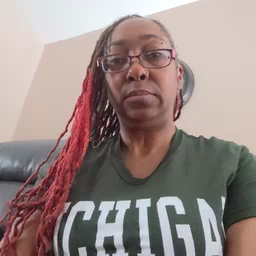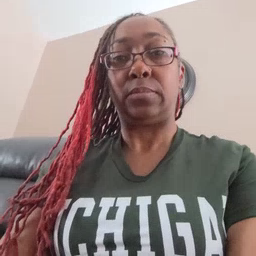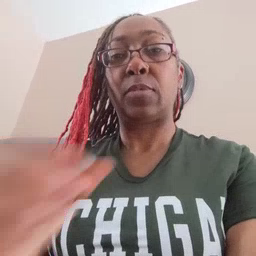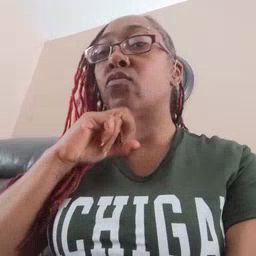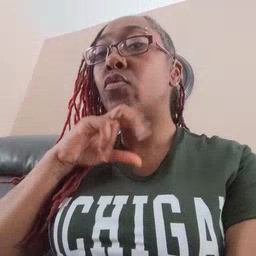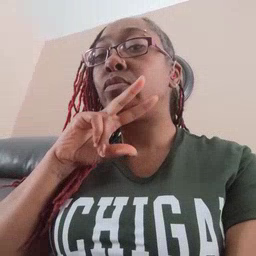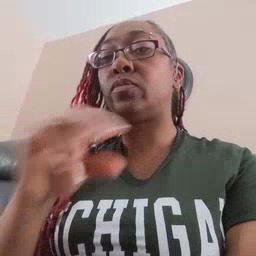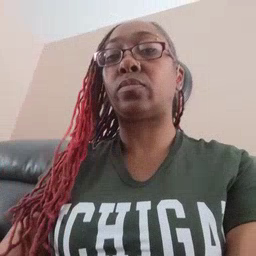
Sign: frog